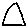
Label: triangle